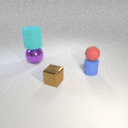
large cyan rubber cylinder above large purple metal sphere